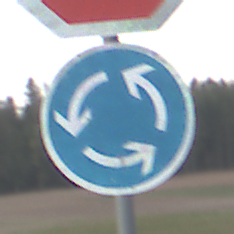
Verkehrszeichen: Kreisverkehr
Zusatzzeichen oben: Stop
Umgebung: Outdoor, Nature
Tageszeit: SunriseSunset
Wetter: PartlyCloudy
Licht: Natural
Jahreszeit: NotSpecified
Kontrast: LowContrast